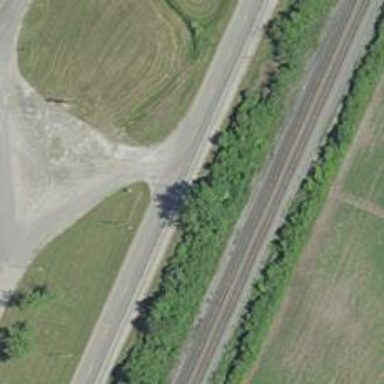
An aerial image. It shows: Trunk link highway.